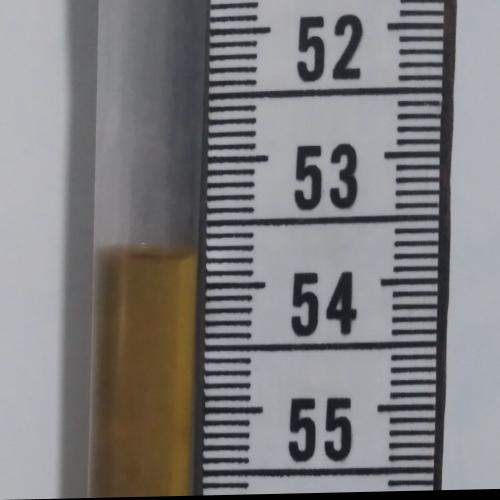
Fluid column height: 53.8 cm